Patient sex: M
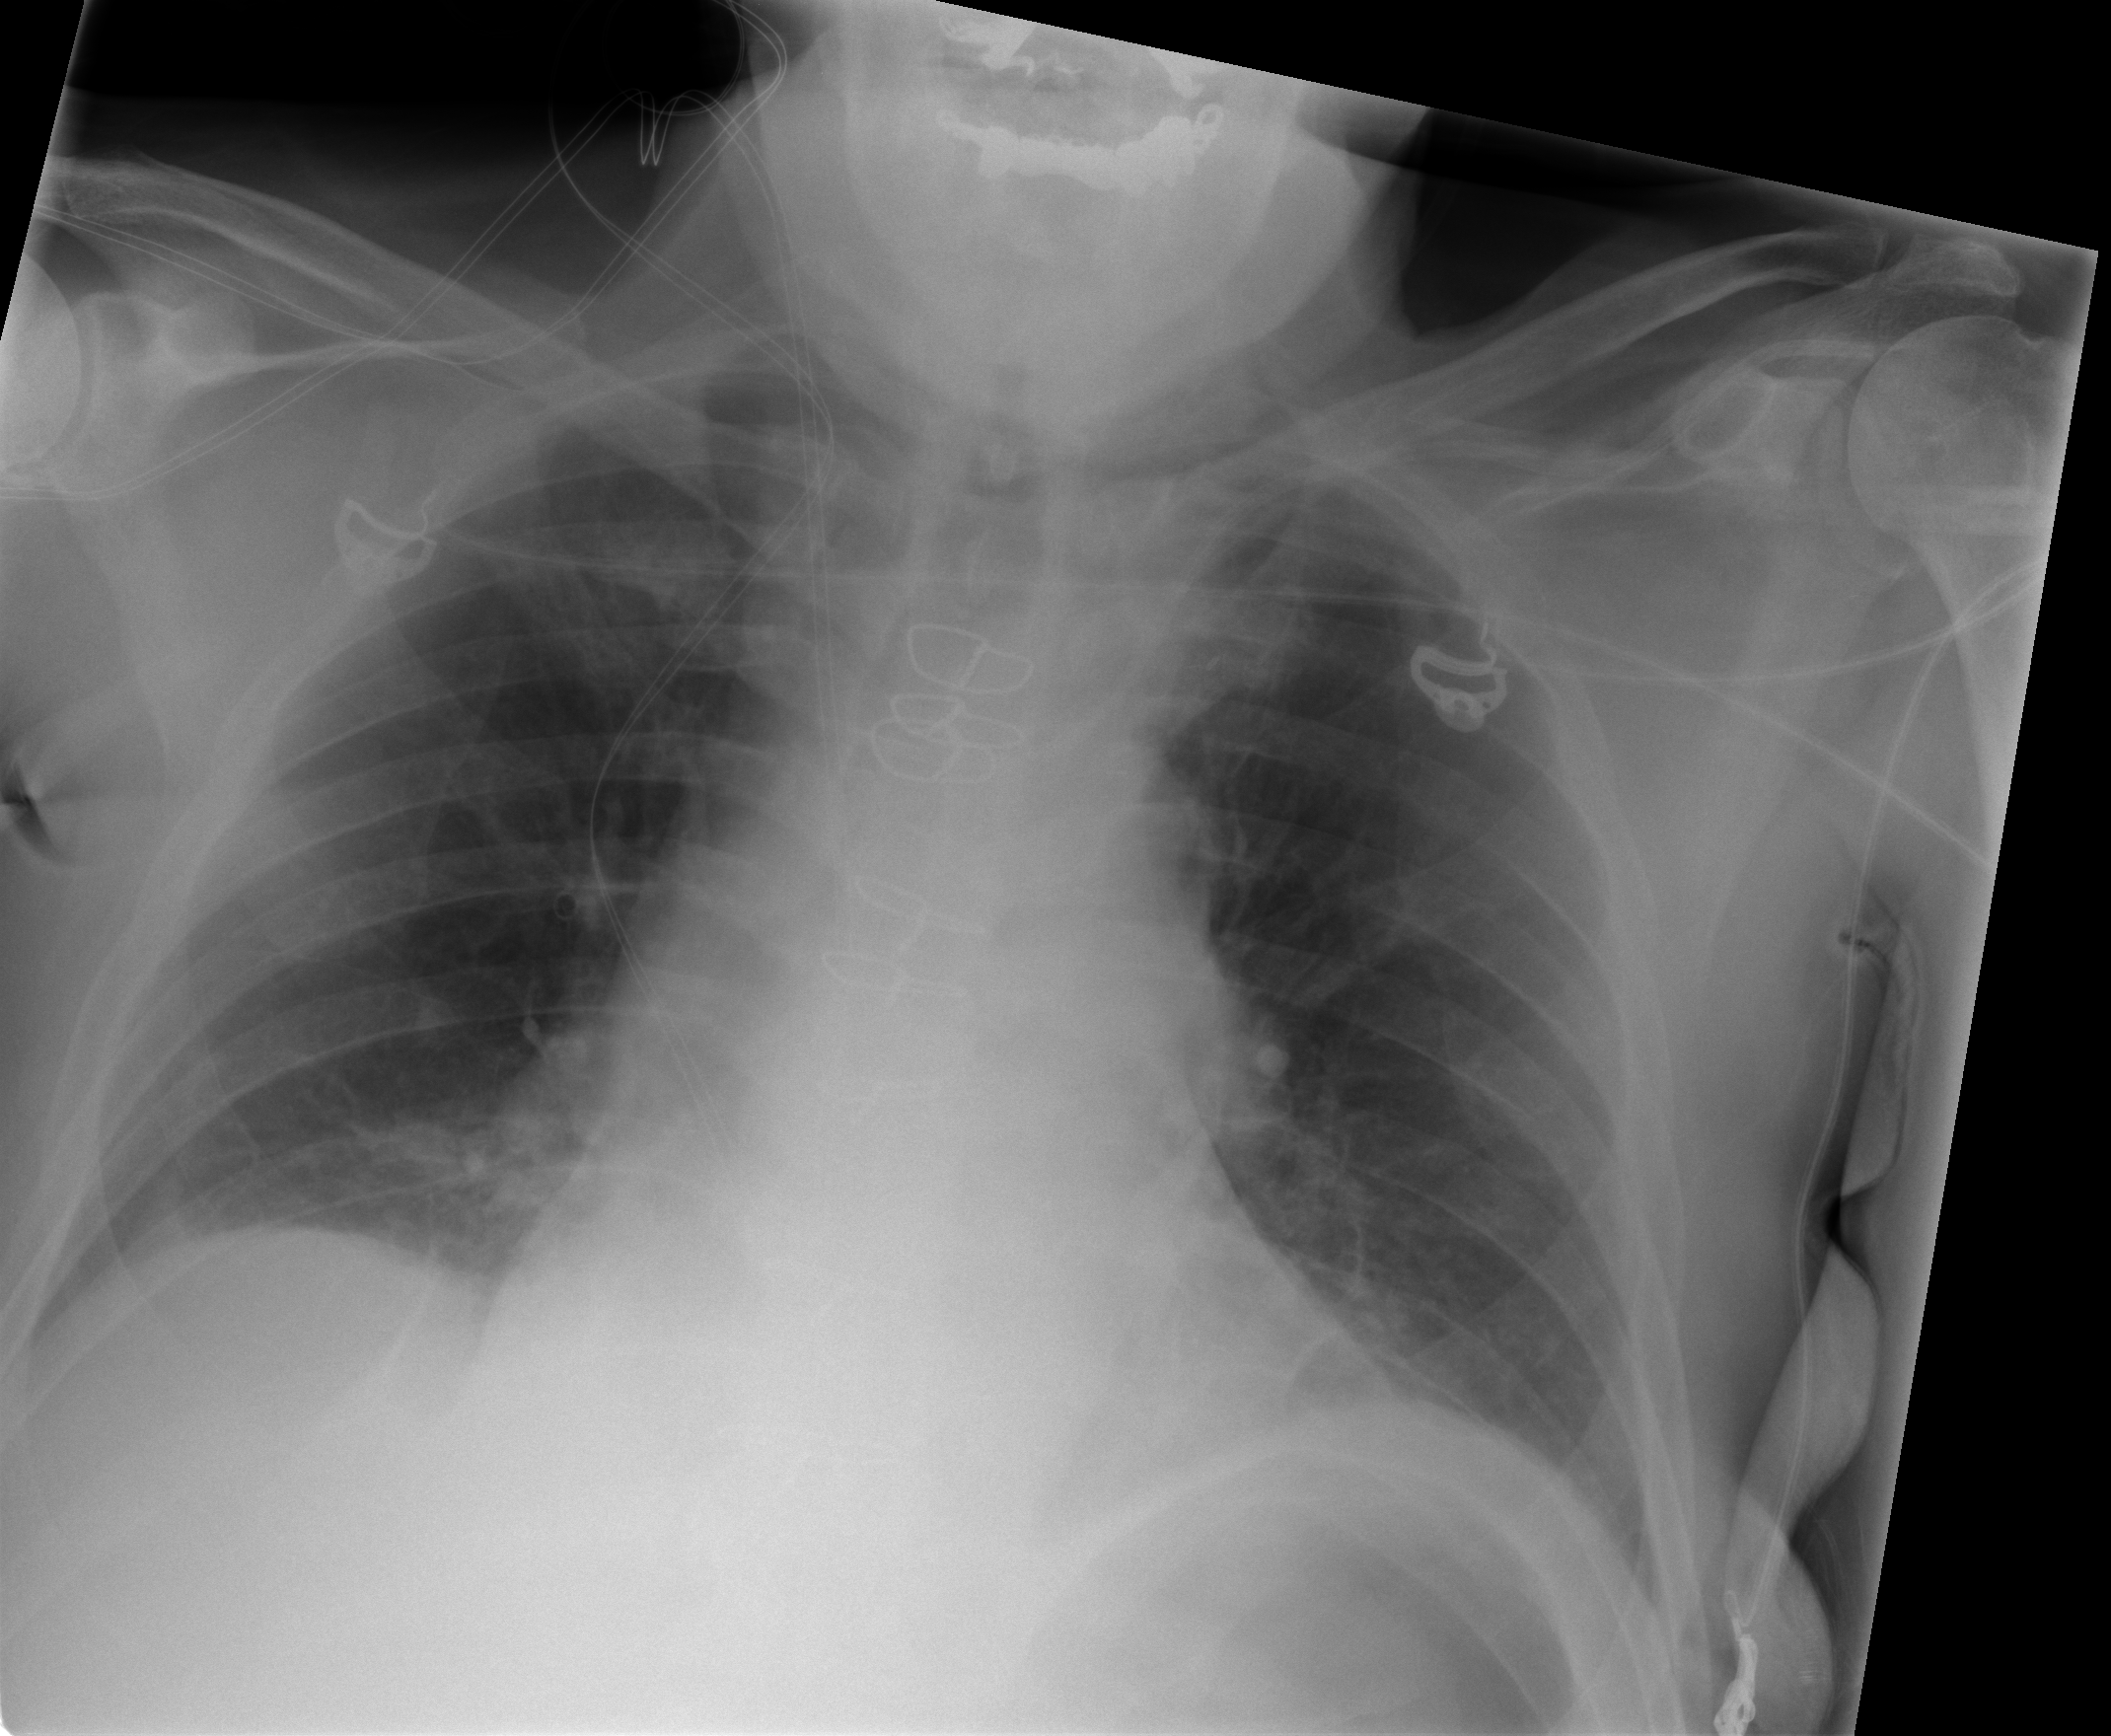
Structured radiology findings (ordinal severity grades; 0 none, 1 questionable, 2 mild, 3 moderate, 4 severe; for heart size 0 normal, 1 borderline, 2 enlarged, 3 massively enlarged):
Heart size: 2
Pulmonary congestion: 0
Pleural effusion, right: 0
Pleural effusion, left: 0
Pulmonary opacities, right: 0
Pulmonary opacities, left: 0
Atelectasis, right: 2
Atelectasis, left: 0